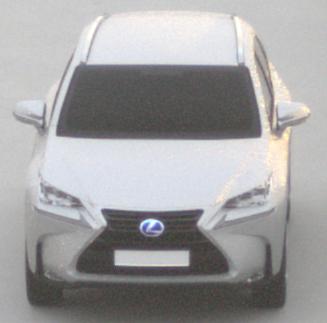
Make: Lexus
Model: NX 300h
Detailed model: NX (AZ1)
Model produced from: 2017/11
Model produced until: 2018/08
Doors: 5
Color: white
Road condition: dry road
Daytime: sunrise or sunset
Contrast: low contrast